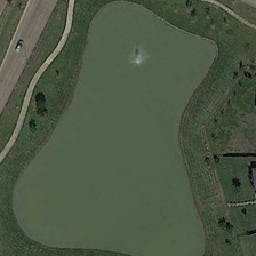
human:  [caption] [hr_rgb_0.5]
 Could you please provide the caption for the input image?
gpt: Next to the two houses is a curved plegon pond, a fountain at the corner of both roads, and a winding path on the Bank of the river.

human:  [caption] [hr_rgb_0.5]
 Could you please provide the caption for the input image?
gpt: A pond with a green bank is next to the villa with the grey roof and the road by car.

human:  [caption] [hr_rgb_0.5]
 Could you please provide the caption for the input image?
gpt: a car is running on the road alongside this blue bank .

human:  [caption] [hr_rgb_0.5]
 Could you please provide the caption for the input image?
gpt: By two houses there is a curved pengon pond with a fountain on two road corners.

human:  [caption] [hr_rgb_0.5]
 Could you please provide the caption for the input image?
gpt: Next to it is a pond and a villa with a grey roof.